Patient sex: F
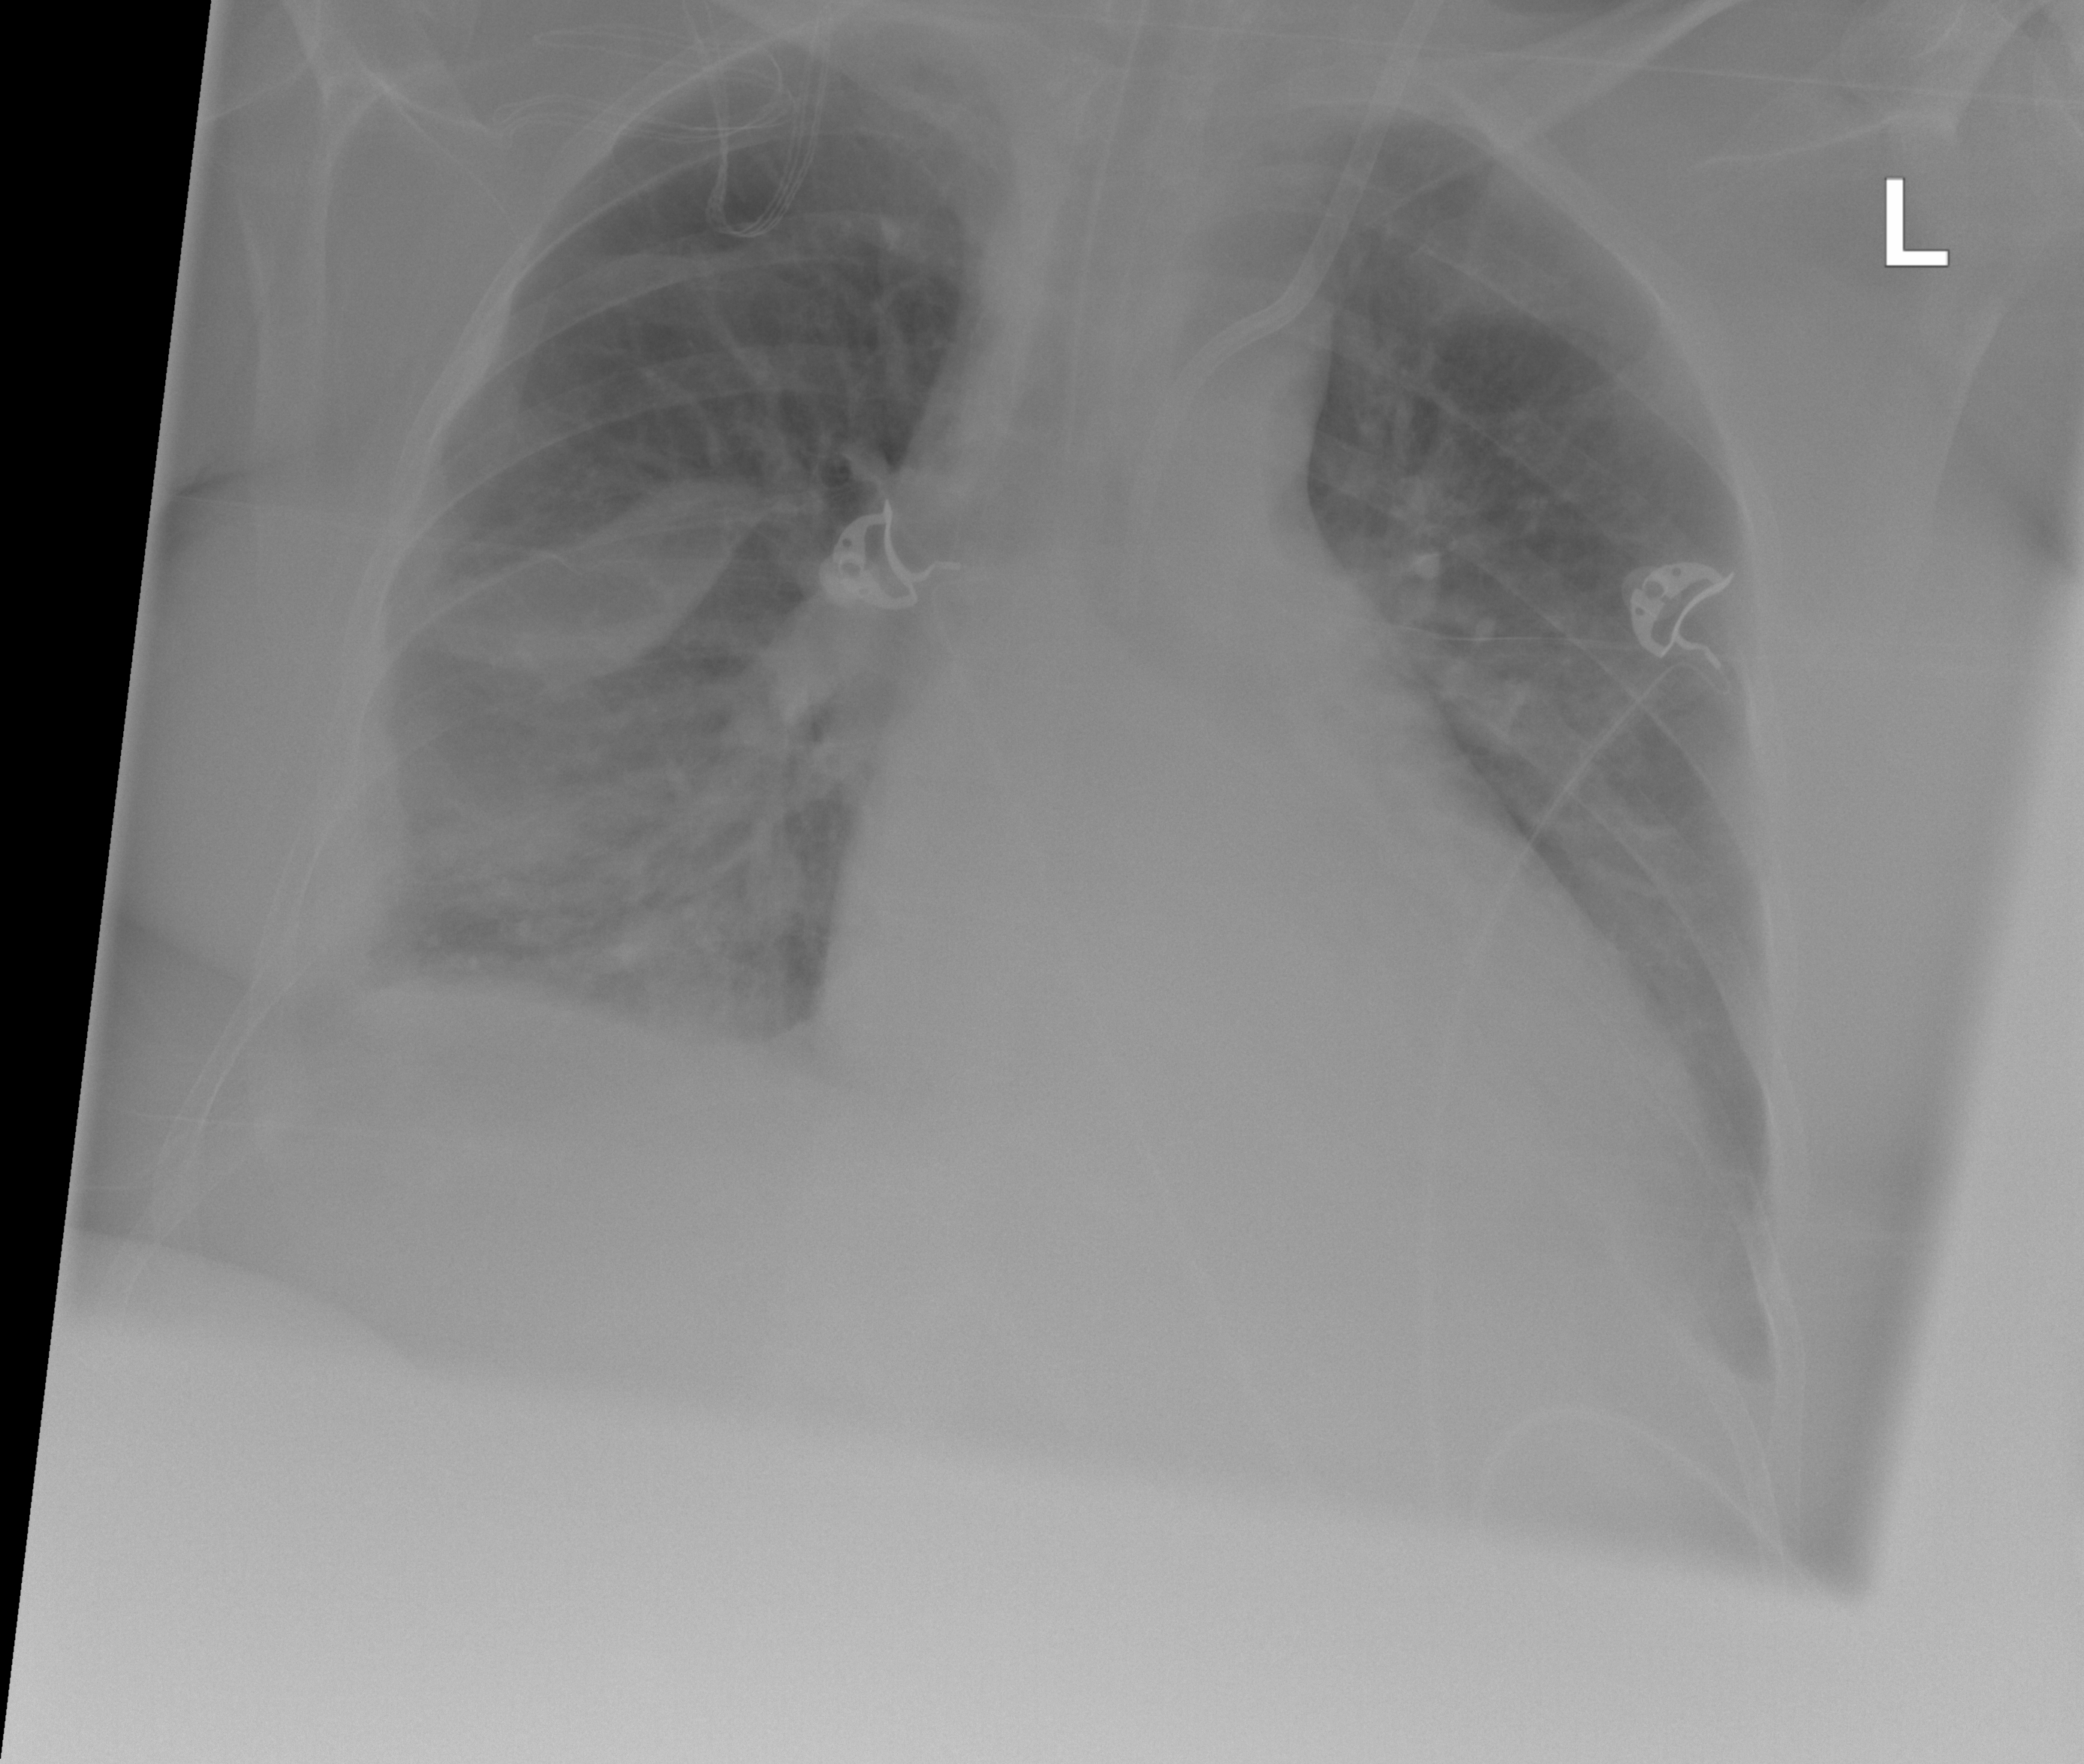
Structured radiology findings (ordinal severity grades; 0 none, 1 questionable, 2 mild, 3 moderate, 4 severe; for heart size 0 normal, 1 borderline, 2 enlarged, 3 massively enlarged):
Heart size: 2
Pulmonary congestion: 2
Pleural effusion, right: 2
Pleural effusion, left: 2
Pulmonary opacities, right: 2
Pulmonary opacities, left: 2
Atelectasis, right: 2
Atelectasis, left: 2